Field crop: maize
Growth stage: 2
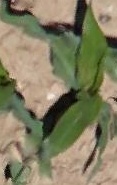
Species: maize